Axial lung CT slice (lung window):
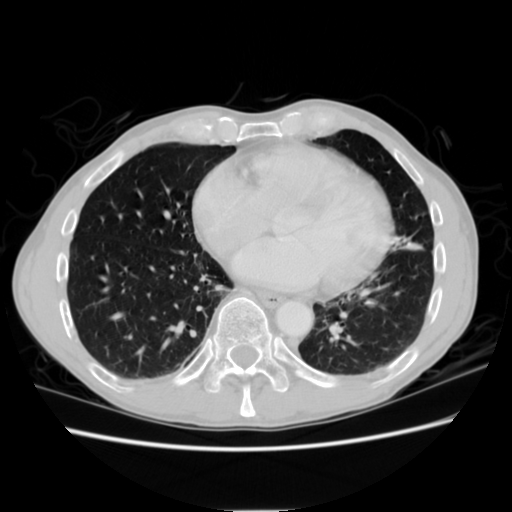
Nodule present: no